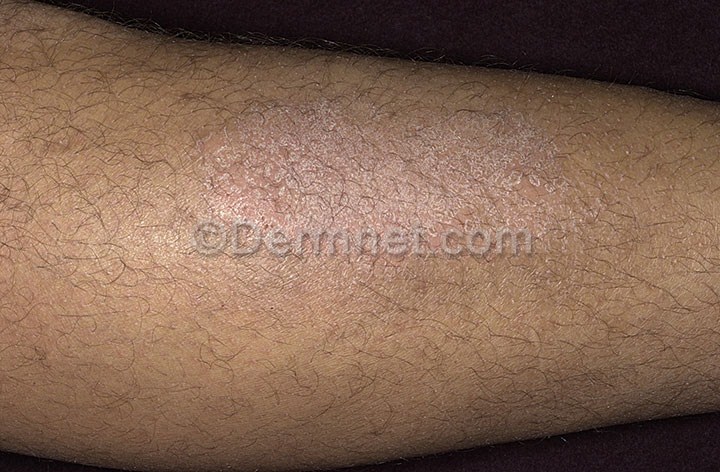
Disease: Eczema Photos